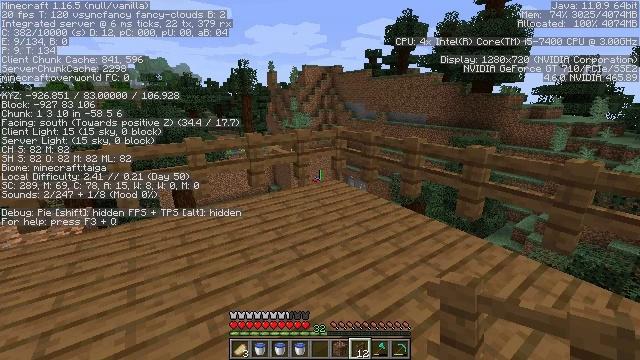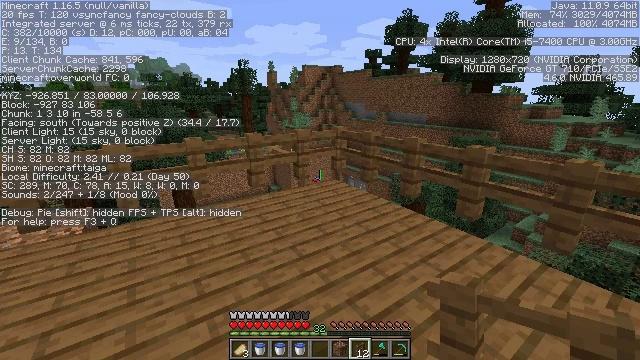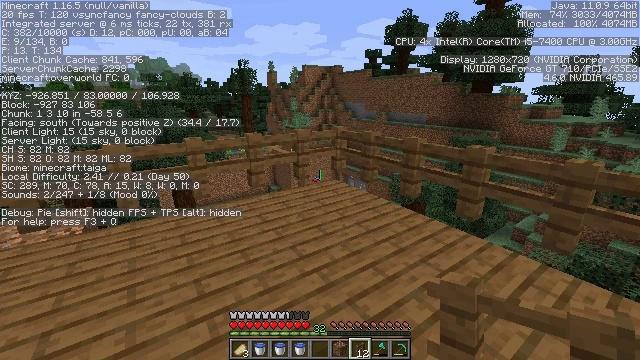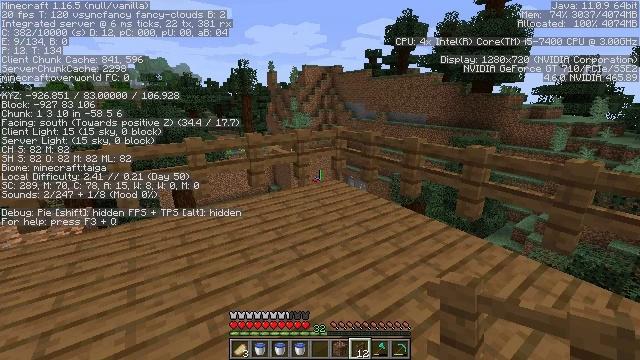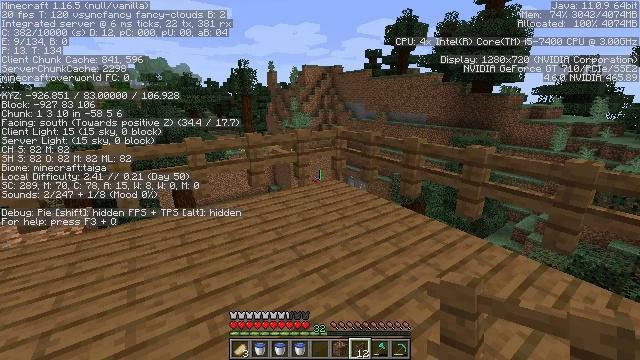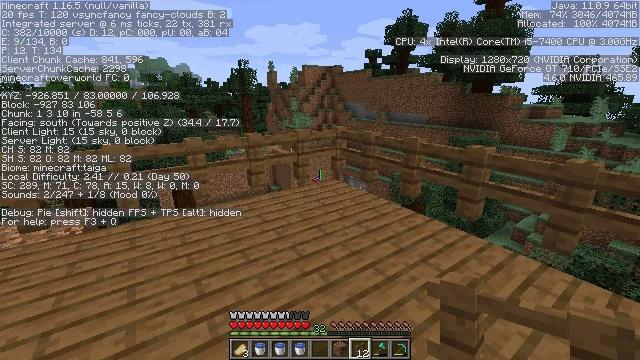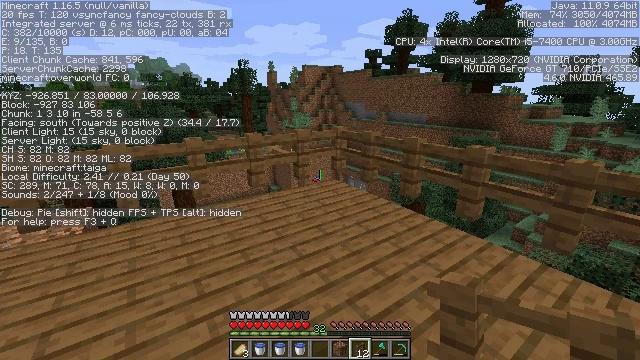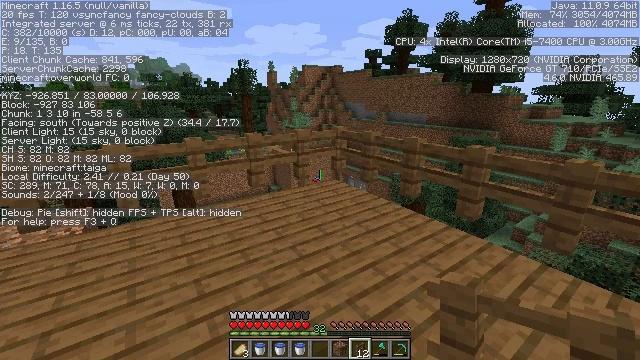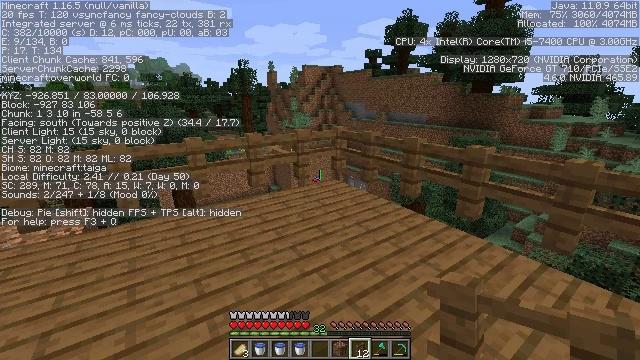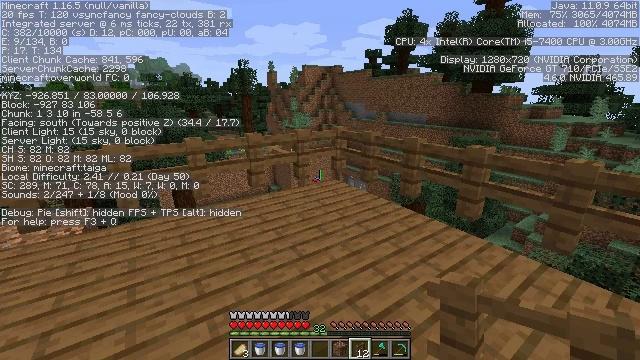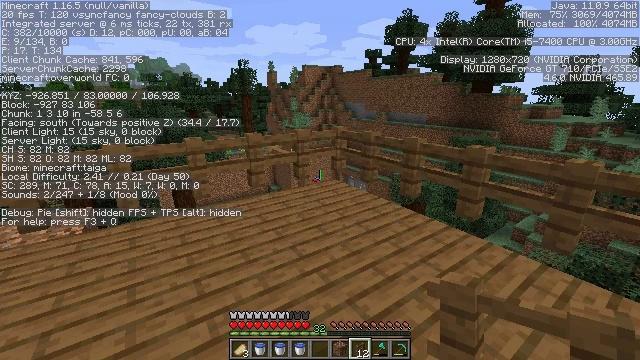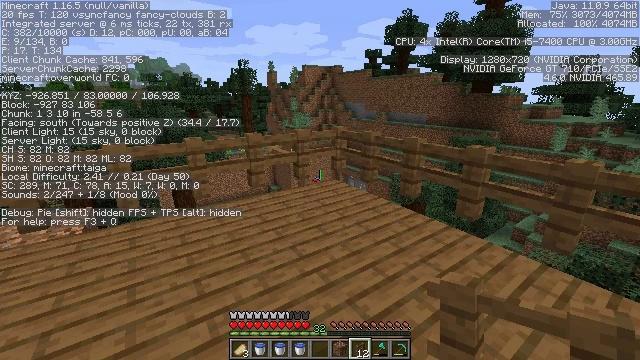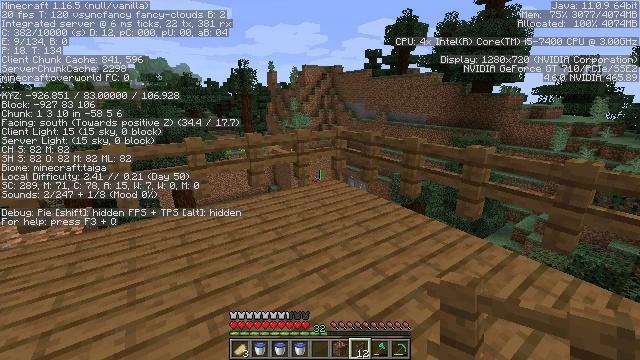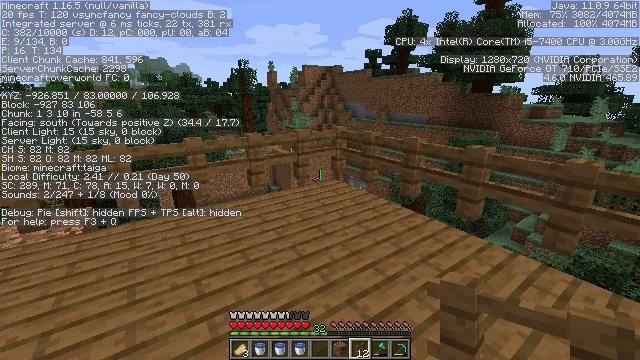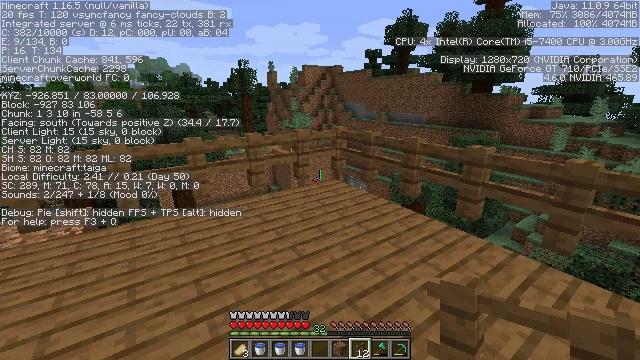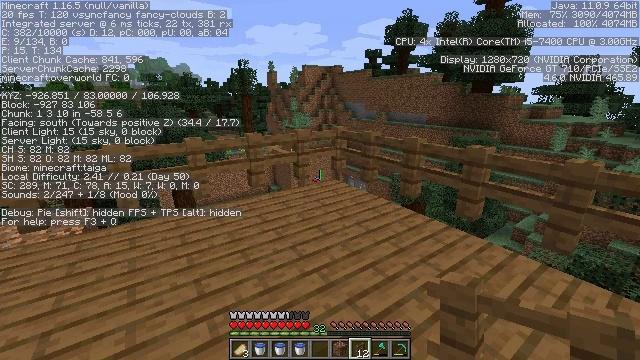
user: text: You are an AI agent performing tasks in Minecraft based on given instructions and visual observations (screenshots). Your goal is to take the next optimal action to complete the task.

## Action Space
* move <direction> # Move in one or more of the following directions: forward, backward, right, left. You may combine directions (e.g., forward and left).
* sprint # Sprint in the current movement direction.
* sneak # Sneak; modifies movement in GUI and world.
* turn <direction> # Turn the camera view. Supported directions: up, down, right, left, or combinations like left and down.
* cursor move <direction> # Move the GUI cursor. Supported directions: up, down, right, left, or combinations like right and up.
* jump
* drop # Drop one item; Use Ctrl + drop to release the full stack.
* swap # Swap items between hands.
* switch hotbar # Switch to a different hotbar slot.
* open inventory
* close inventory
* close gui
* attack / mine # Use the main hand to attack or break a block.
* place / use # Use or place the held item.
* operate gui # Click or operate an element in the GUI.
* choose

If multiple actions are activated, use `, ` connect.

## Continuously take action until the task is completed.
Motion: motion action
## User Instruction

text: Mine the spruce fence.
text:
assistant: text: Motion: no_op
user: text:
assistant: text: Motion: no_op
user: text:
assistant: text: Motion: no_op
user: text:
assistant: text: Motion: no_op
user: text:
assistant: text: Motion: no_op
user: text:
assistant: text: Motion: no_op
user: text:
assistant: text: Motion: no_op
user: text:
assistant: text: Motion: no_op
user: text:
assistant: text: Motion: no_op
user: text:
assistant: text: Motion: no_op
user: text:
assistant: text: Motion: no_op
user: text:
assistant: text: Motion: no_op
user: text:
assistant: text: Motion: no_op
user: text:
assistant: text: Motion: no_op
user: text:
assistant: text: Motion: no_op
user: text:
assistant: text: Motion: no_op
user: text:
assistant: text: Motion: no_op
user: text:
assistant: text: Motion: no_op
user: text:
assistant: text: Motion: no_op
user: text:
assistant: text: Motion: no_op
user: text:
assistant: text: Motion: no_op
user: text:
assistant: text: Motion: no_op
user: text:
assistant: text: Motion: no_op
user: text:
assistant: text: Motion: no_op
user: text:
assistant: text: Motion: no_op
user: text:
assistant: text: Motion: no_op
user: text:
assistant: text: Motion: no_op
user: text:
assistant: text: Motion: no_op
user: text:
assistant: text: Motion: no_op
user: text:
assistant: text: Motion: no_op